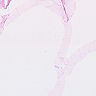
Metastatic tissue present: no